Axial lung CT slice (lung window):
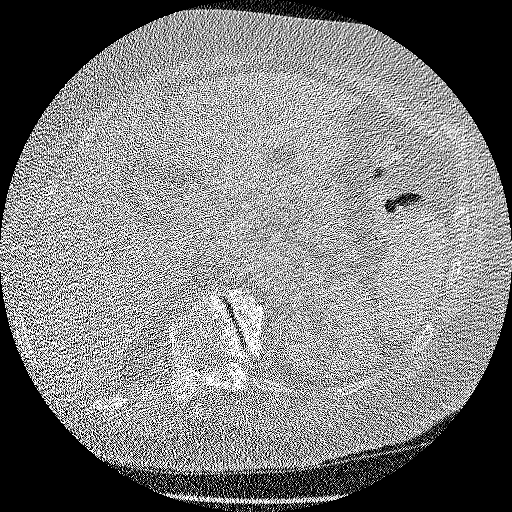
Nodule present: no